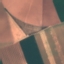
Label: AnnualCrop